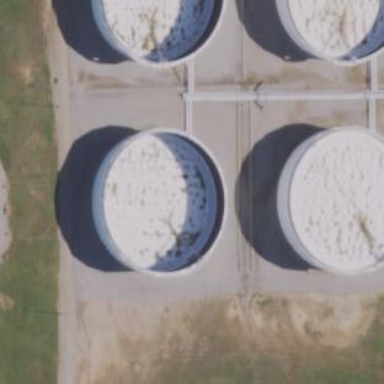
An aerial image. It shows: Storage tank created as man-made structure.